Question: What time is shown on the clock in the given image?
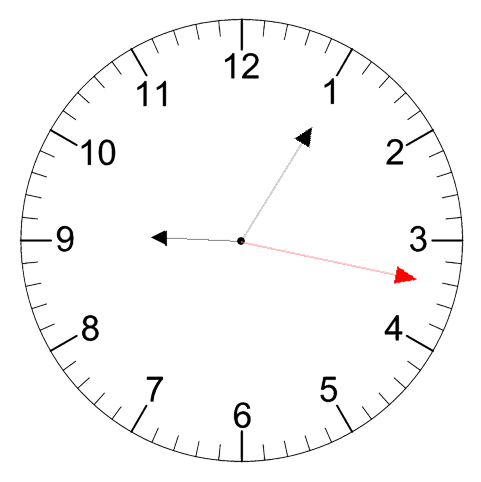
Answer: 09:05:17